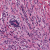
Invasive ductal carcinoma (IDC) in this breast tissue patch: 1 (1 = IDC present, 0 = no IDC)